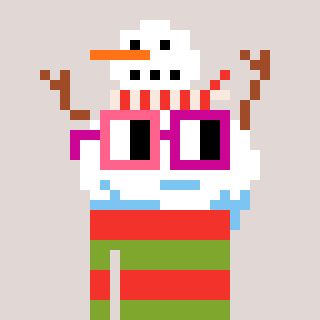
a pixel art character with square pink and red glasses, a snowman-shaped head and a slimegreen-colored body on a warm background